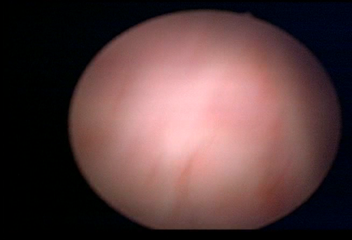
Modality: WLC
Class: Normal mucosa
Bladder cancer association: No